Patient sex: M
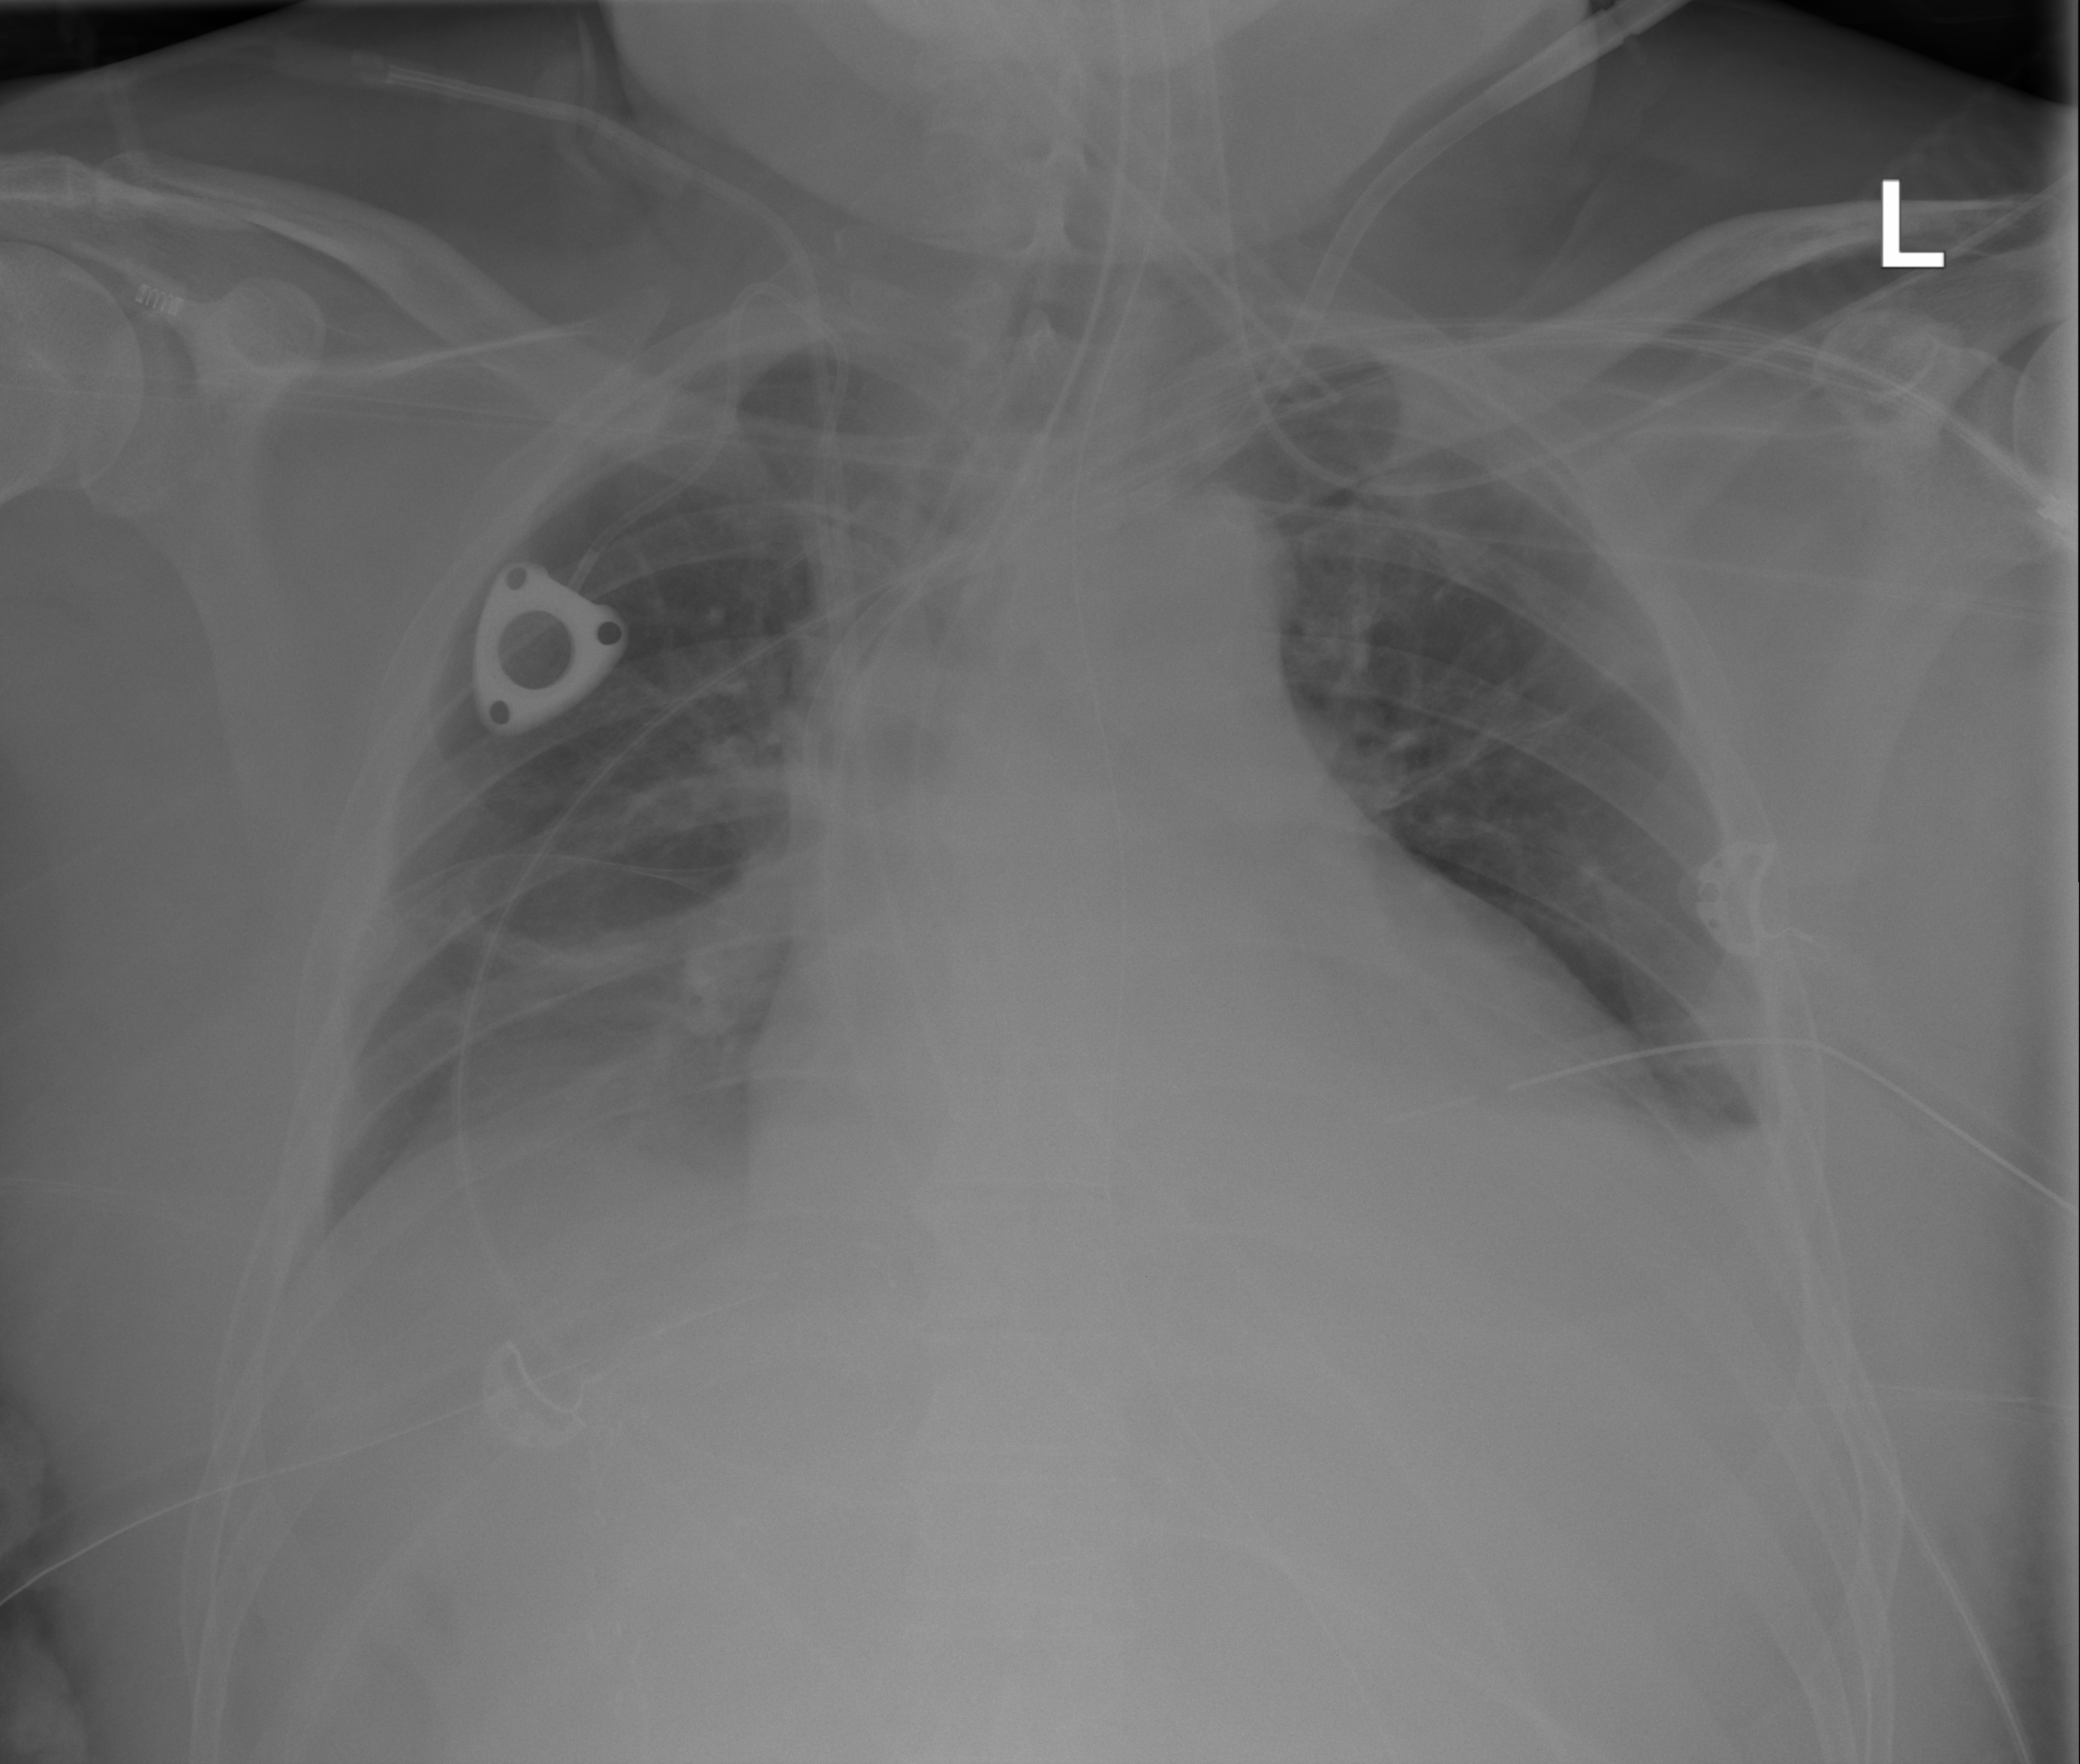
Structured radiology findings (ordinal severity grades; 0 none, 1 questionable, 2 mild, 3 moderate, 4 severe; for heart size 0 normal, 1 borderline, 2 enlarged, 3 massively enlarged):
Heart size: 2
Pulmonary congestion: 0
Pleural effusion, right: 2
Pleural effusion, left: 3
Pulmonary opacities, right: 0
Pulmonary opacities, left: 0
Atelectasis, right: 3
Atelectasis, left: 3